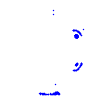
Particle: pion